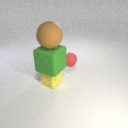
small red rubber sphere behind small yellow rubber cube